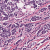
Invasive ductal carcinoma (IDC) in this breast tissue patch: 1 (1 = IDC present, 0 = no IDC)